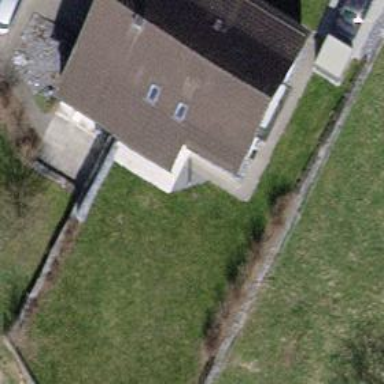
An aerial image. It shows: Detached building with gabled roof.